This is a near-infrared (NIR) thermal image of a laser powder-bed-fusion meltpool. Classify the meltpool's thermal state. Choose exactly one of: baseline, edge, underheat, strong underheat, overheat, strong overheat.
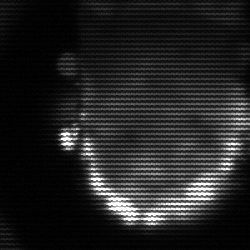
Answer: baseline